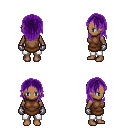
a pixel art fantasy rpg character, female body template, human, dark skin, brown tunic, white pants, purple long hairstyle, metal gloves, four views (front, back, left, right), 2x2 character sprite sheet, small pixel art, hard edges, no anti-aliasing